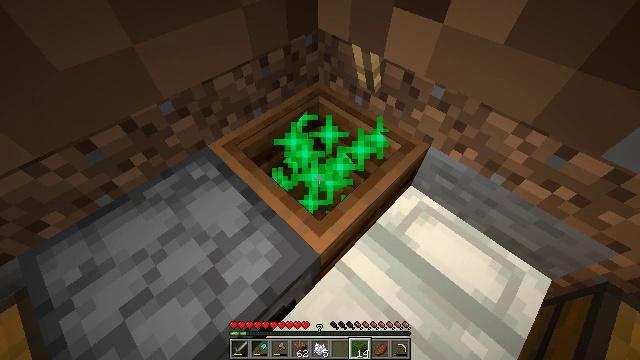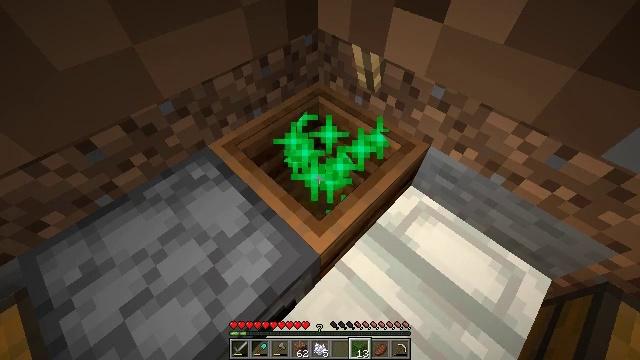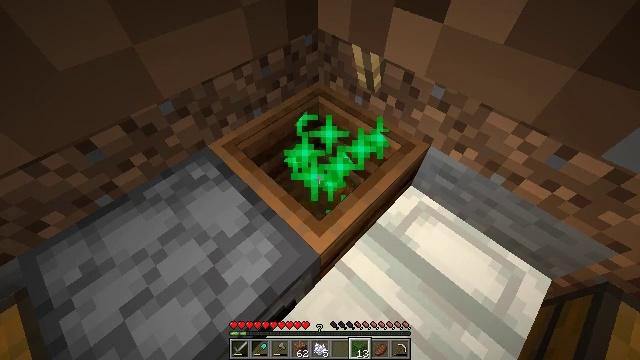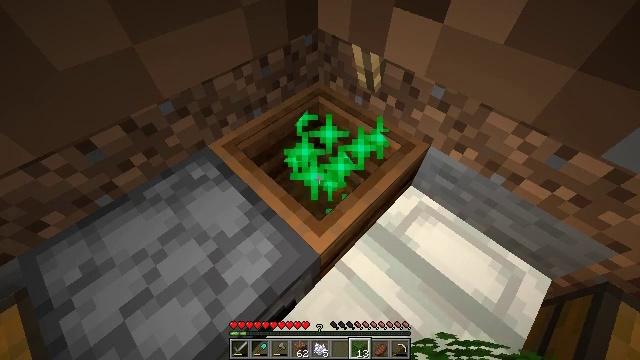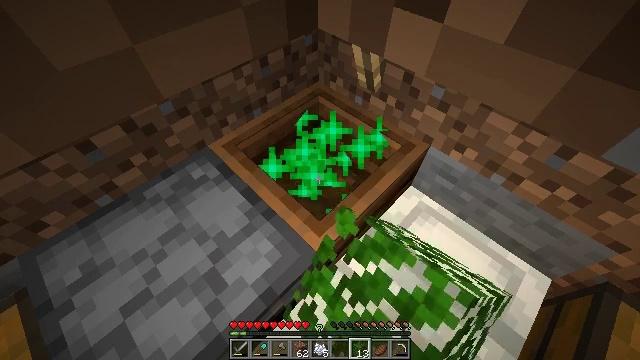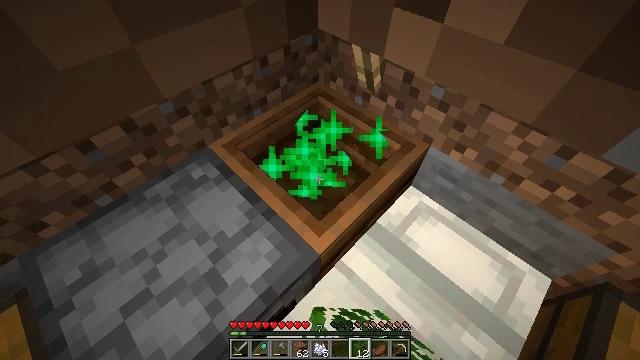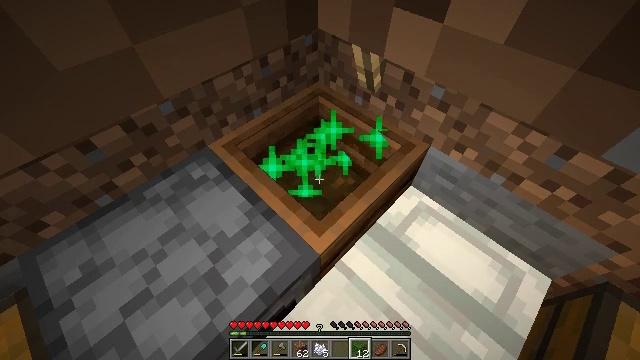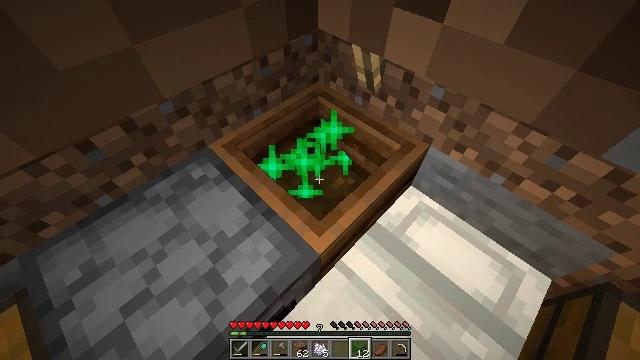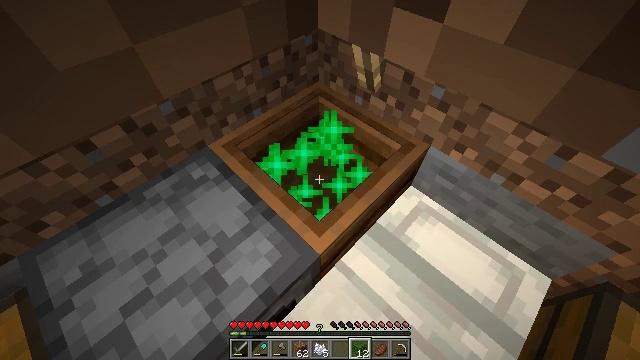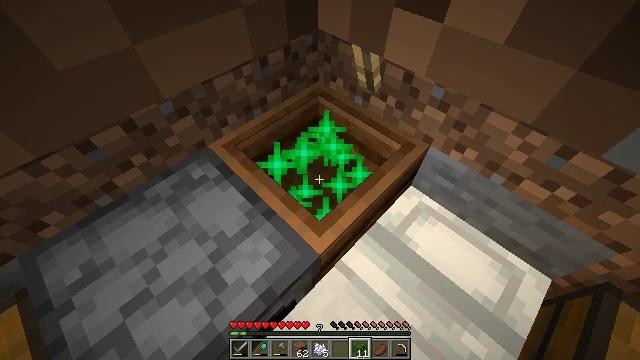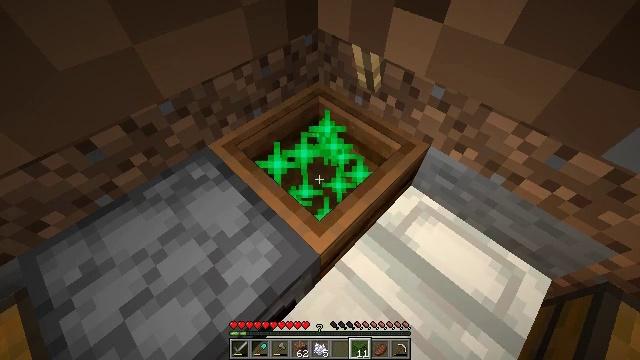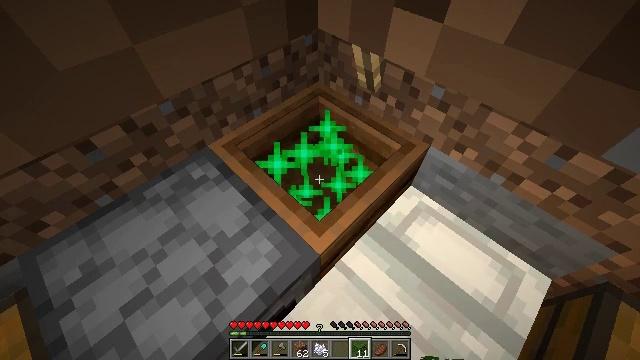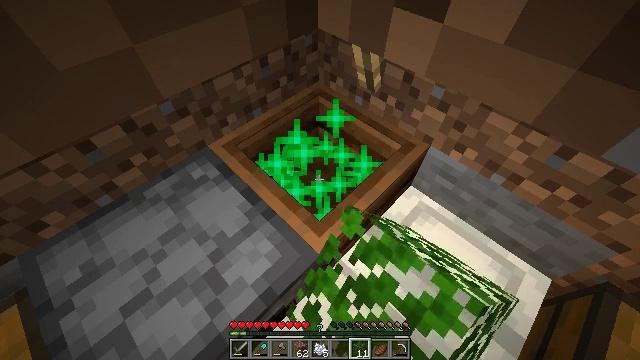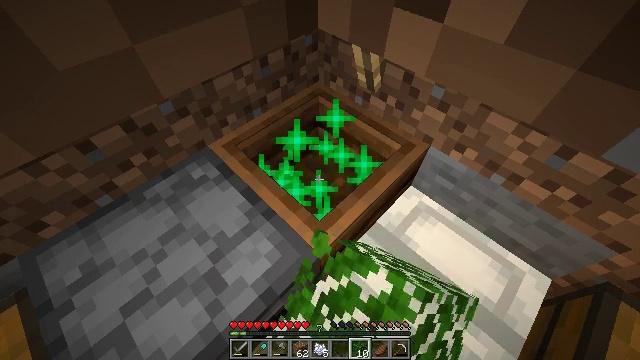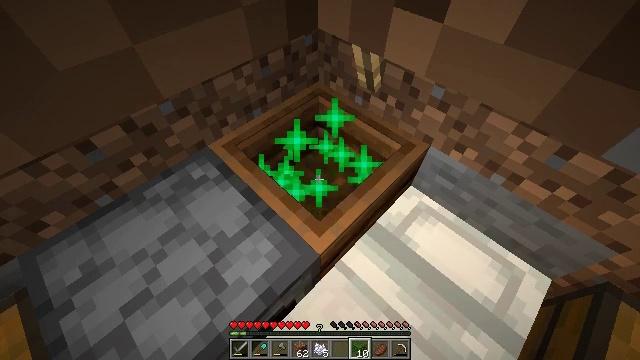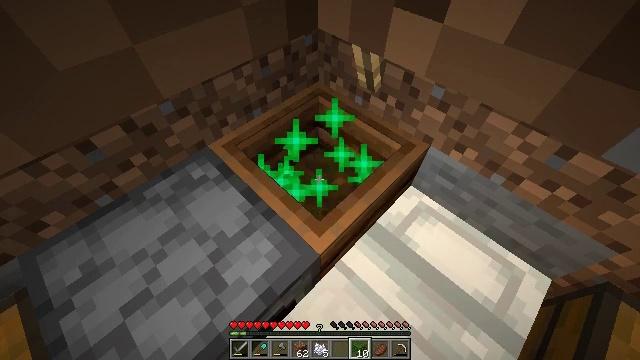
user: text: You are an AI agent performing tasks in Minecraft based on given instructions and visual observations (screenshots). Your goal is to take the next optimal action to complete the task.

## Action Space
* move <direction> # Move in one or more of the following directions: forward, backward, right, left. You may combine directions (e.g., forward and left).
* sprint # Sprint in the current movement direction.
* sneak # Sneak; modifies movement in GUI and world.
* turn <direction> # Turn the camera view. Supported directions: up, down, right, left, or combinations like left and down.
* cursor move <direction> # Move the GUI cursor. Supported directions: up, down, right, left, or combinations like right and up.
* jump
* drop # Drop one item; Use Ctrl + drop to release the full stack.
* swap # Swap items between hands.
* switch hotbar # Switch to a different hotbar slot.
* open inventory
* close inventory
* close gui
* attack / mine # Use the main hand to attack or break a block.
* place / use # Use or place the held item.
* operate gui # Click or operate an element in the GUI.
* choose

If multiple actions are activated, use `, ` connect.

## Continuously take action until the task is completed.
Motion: motion action
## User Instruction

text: Combine materials for white dye.
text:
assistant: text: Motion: use / place
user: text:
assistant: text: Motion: use / place
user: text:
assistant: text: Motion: use / place
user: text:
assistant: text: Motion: use / place
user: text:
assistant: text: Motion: use / place
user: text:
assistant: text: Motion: use / place
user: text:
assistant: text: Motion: use / place
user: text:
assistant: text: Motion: use / place
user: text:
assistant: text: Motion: use / place
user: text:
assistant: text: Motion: use / place
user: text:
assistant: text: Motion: use / place
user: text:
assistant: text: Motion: use / place
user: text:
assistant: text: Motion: use / place
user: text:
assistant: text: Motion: use / place
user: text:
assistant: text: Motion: use / place
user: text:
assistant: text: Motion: use / place
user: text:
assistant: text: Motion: use / place
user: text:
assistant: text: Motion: use / place
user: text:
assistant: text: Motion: use / place
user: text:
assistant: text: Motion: use / place
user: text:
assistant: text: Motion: use / place
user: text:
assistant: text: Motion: use / place
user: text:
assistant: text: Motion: use / place
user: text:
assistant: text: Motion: use / place
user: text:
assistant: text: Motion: use / place
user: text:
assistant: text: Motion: use / place
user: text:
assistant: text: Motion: use / place
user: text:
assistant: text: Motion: use / place
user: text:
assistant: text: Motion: use / place
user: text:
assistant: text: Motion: use / place